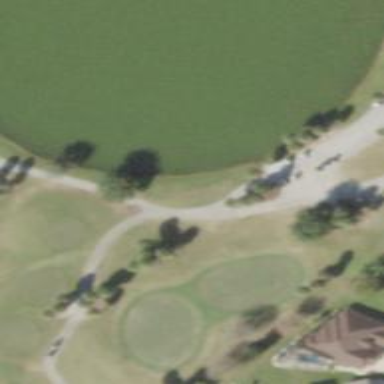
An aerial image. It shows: Path designated for golf carts.